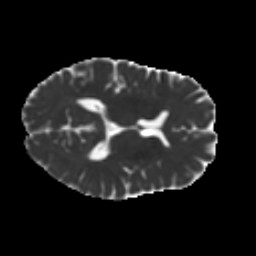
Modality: MD
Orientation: axial
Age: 51
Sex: female
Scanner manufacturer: ge
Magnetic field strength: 3 T
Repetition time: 7.8 s
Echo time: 0.0606 s